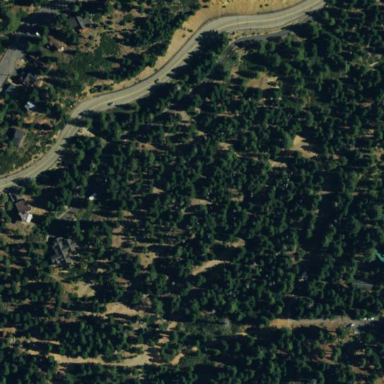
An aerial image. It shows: Woodland with evergreen needle-leaved trees.